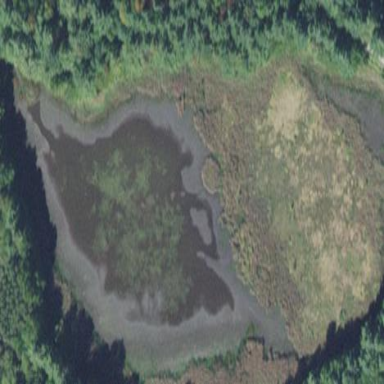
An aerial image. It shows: Marsh wetland.